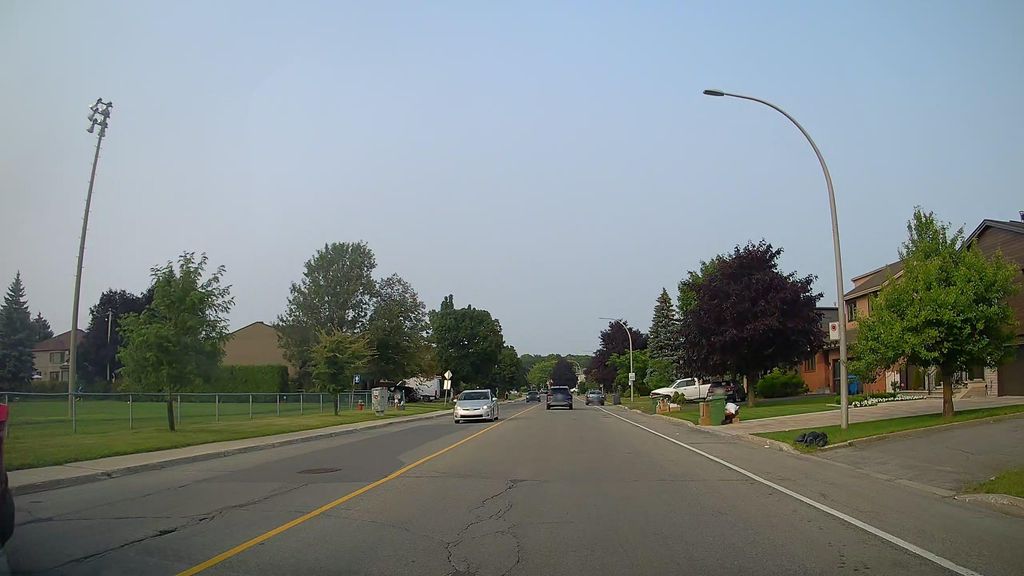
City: montreal